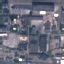
Land use / land cover class: Industrial